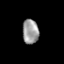
Tissue: prostate
Cell type: T cells
Senescence score: 0.7281
Nuclear area (px): 394
Mean DAPI intensity: 153.604